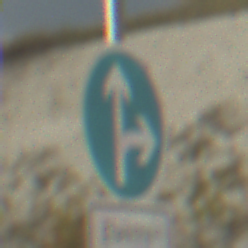
Verkehrszeichen: VorgeschriebeneFahrtrichtungGeradeausOderRechts
Zusatzzeichen unten: BesondereFahrzeugeUndTransportgueter11
Umgebung: Outdoor, Beach
Tageszeit: MorningAfternoon
Wetter: PartlyCloudy
Licht: Natural
Jahreszeit: NotSpecified
Kontrast: HighContrast